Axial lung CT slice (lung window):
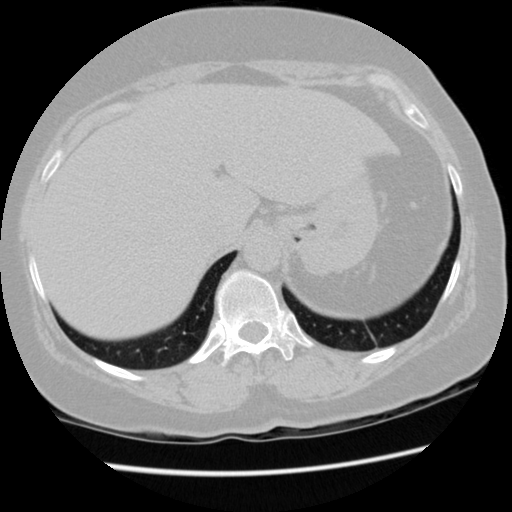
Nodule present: no